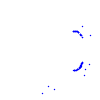
Particle: proton